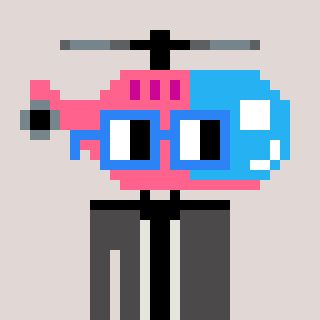
a pixel art character with square blue glasses, a helicopter-shaped head and a grayscale-colored body on a warm background